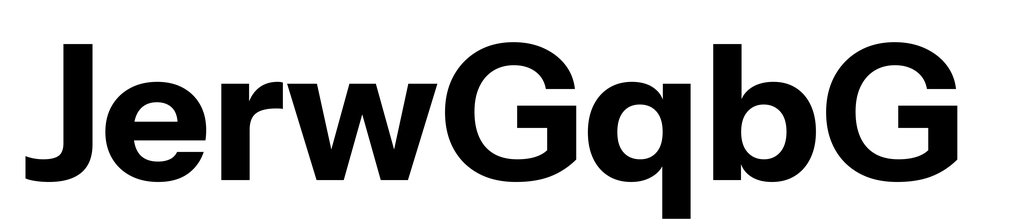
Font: InstrumentSans_Bold